Field crop: tomato
Growth stage: 1
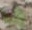
Species: solanum